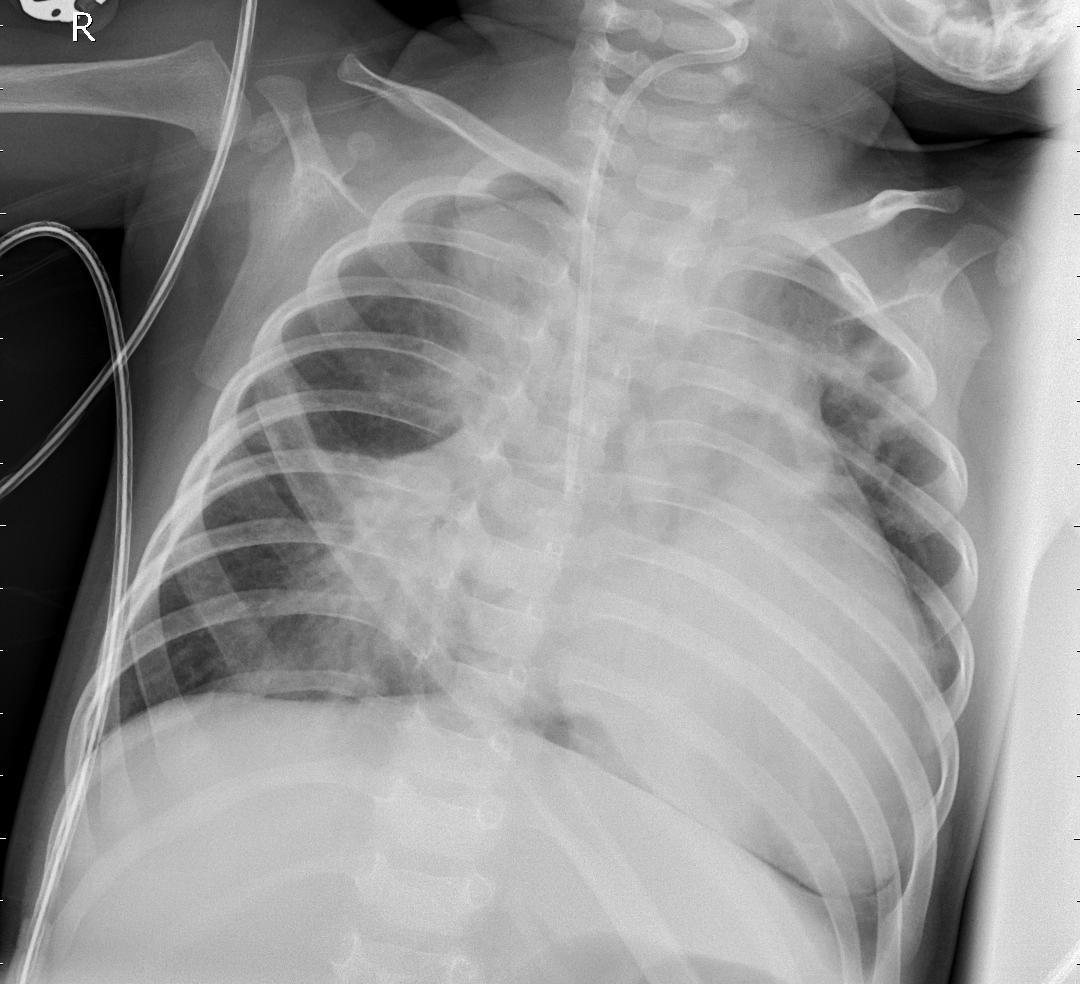
Diagnosis: PNEUMONIA